Question: I have a text file that I am reading in python . . The file looks like this:

so I want to make two empty lists
- 1st list will append the sequence names - 2nd list will be a list of lists which will include be in the format '[Bacteria,Phylum,Class,Order, Family, Genus, Species]'most of the organisms will be Uncultured bacterium . I am trying to add the Uncultured bacterium with the following IDs that are separated by ;
I need it to create a dictionary of the Sequence Name to be translated to the taxonomic data .
I know i will need an empty list to append the names to:
'''
seq_names=[ ]
'''
a second list to put the taxonomy lists into
'''
taxonomy=[ ]
'''
and a 3rd list that will be reset after every iteration
'''
temp = [ ]
'''
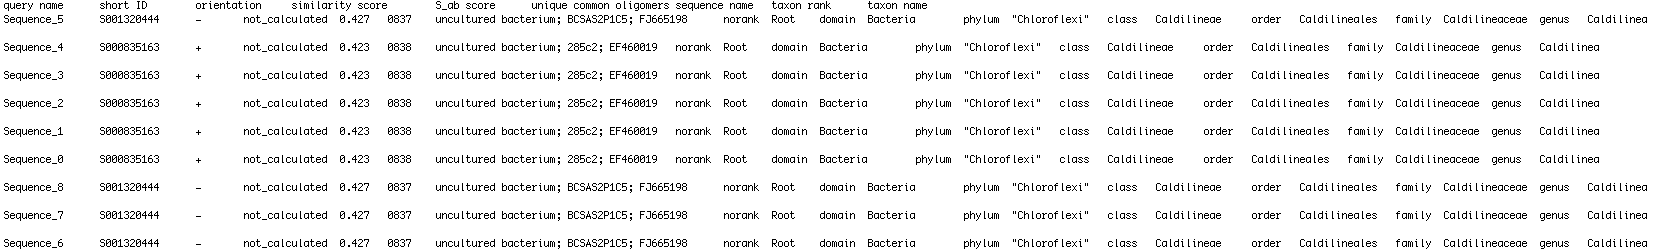
Answer: Yes there is a way.
You can split the string which you get from reading the file into an array using the inbuilt function split. From this you can find the index of the word you are looking for and then using this index plus one to get the word after it. For example using a text file called test.text that looks like so (the formatting is a bit weird because SO doesn't seem to like hard tabs).
'''
one two three four five six seven eight nine
'''
The following code
'''
f = open('test.txt','r')
string = f.read()
words = string.split(' ')
ind = words.index('seven')
desired = words[ind+1]
'''
will return desired as 'eight'
Edit: To return every following word in the list
'''
f = open('test.txt','r')
string = f.read()
words = string.split(' ')
desired = [words[ind+1] for ind, word in enumerate(words) if word == "seven"]
'''
This is using list comprehensions. It enumerates the list of words and if the word is what you are looking for includes the word at the next index in the list.
Edit2: To split it on both new lines and tabs you can use regular expressions
'''
import re
f = open('testtest.txt','r')
string = f.read()
words = re.split(' |
',string)
desired = [words[ind+1] for ind, word in enumerate(words) if word == "seven"]
'''